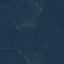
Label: Forest